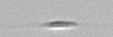
Label: Cylindrotheca_morphotype1